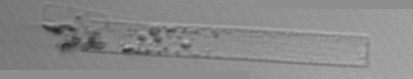
Label: Dactyliosolen_blavyanus